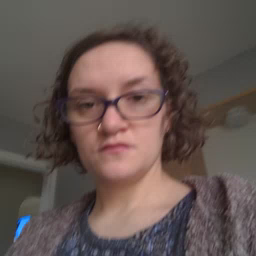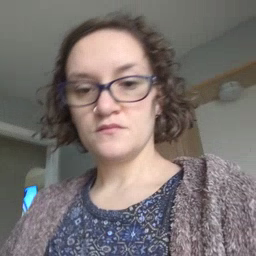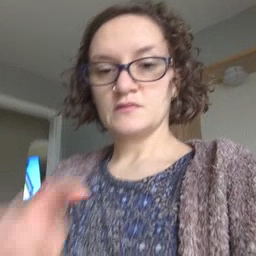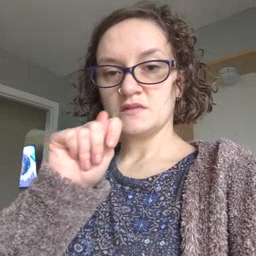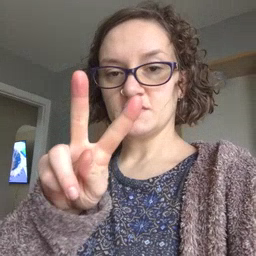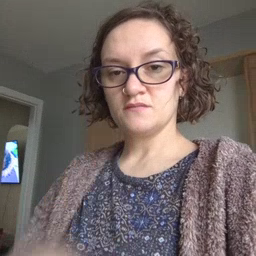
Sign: TV